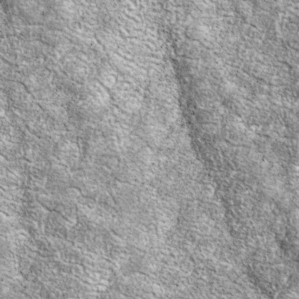
Label: non_frost